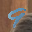
Label: 9